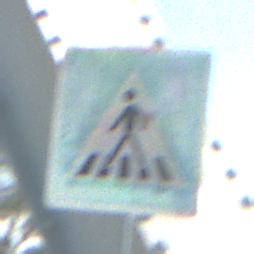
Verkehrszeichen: FussgaengerueberwegRechts
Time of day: MorningAfternoon
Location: Outdoor (Special)
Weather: Clear
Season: NotSpecified
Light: Natural